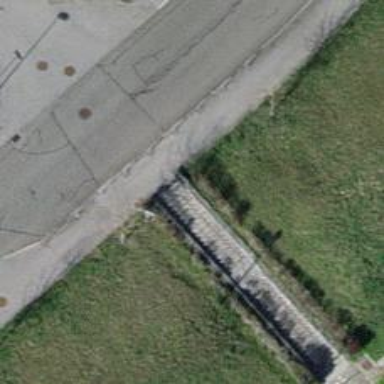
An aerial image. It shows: Paved steps.